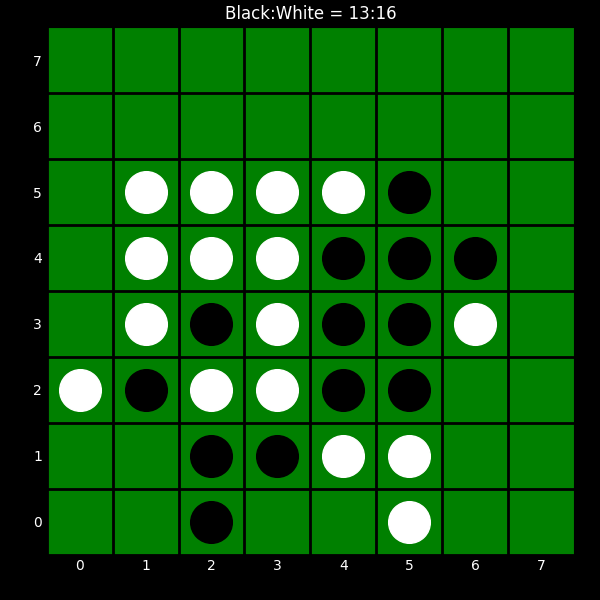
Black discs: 13
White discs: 16